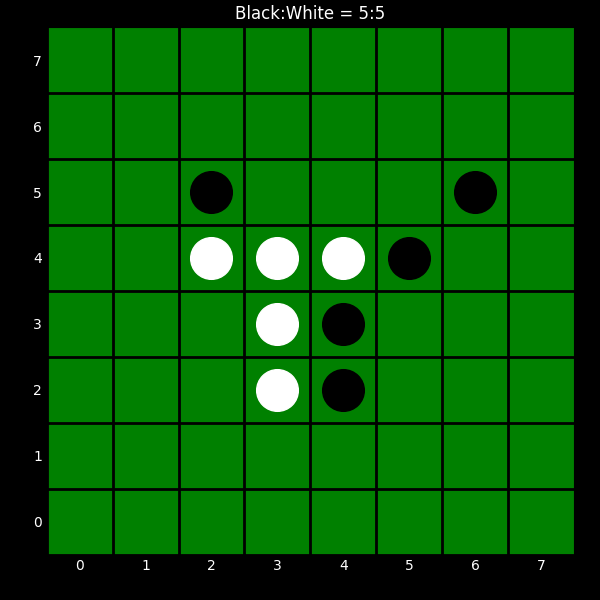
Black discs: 5
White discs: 5